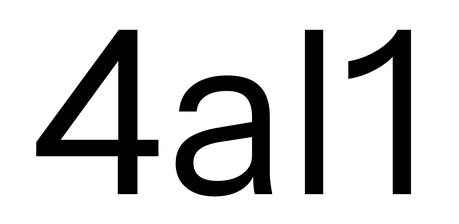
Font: InstrumentSans_Regular